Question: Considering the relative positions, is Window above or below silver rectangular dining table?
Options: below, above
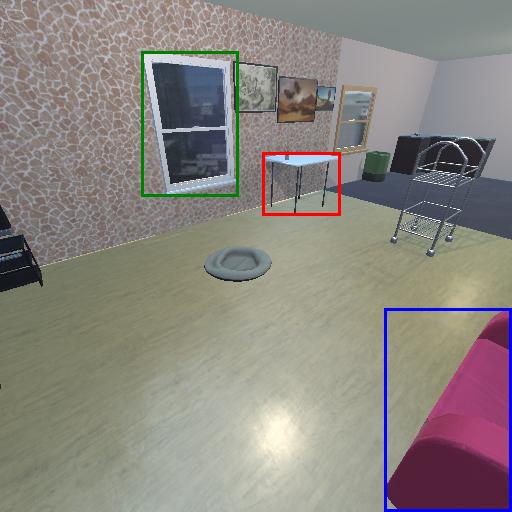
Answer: below